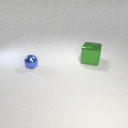
small blue metal sphere to the left of large green metal cube